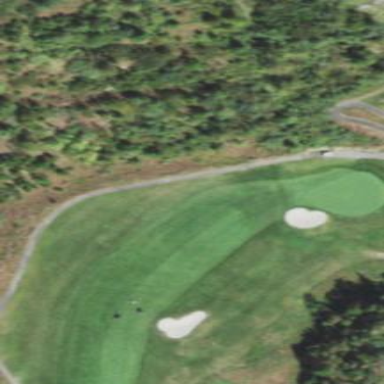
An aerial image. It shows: Grassy area designated as golf fairway.